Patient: sex M, age 26
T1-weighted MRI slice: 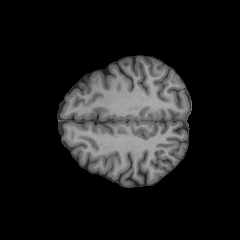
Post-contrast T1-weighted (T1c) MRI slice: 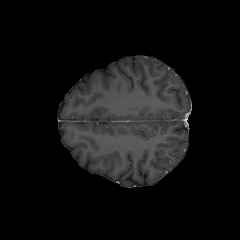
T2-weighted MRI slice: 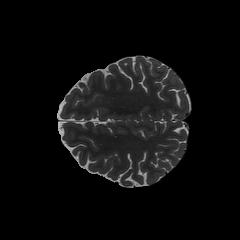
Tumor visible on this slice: no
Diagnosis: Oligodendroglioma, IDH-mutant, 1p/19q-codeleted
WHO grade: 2